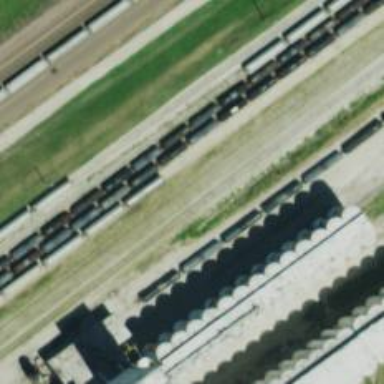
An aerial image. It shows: Railway yard.